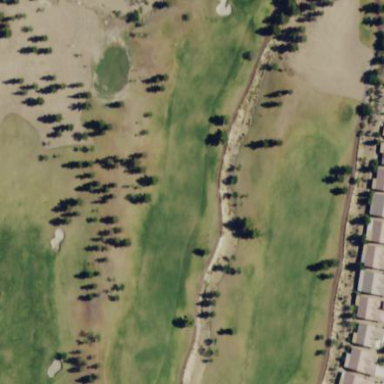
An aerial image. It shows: Area of rough grass used for golf.